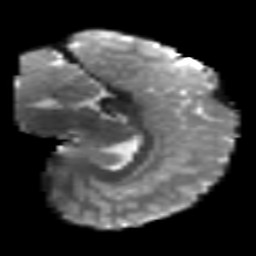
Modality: T2w
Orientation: sagittal
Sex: male
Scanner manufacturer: siemens
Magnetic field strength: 3 T
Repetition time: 3.7 s
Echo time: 0.08 s